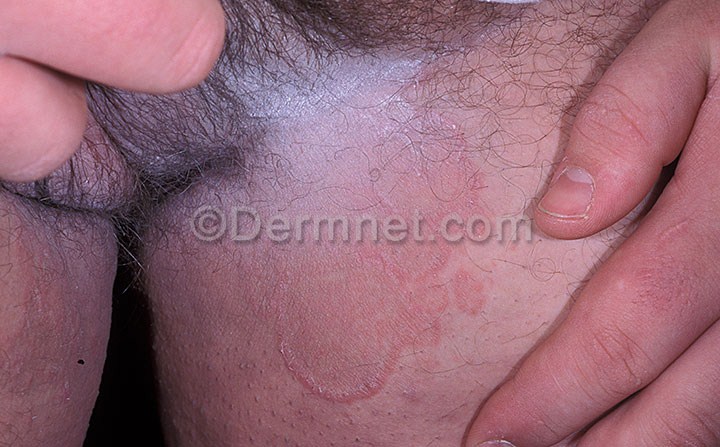
Disease: Tinea Ringworm Candidiasis and other Fungal Infections